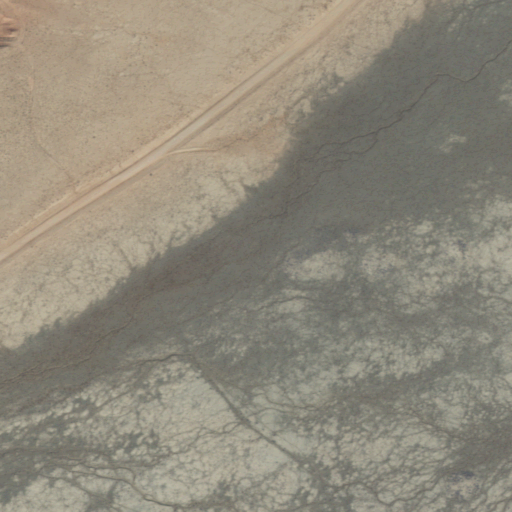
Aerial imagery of valley in Arizona named Tse Ba Ni Zi Ni Wash containing shrub, open development, and grassland